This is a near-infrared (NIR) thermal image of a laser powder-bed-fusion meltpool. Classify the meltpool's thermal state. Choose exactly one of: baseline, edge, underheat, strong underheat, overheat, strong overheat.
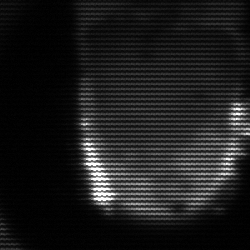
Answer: baseline